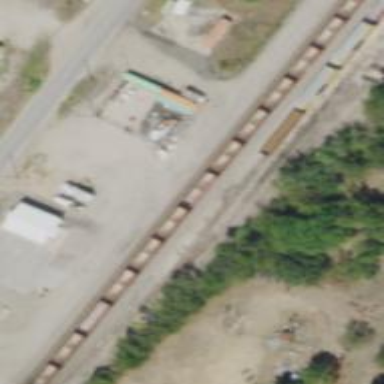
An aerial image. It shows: Railway siding for service.